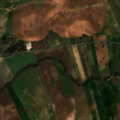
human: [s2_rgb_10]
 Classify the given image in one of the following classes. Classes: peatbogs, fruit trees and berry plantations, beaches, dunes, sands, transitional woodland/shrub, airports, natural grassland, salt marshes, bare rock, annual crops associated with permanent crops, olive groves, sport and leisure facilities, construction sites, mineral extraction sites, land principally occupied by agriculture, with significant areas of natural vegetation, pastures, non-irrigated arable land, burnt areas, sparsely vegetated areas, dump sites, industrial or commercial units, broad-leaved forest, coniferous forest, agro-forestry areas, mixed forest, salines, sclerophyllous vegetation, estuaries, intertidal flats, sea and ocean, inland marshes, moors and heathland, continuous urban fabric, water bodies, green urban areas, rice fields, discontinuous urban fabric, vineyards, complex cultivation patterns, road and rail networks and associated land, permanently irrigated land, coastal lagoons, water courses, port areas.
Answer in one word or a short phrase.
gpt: non-irrigated arable land, permanently irrigated land, complex cultivation patterns